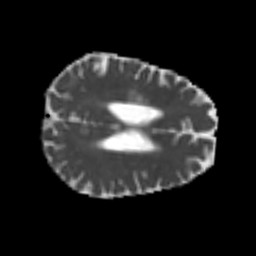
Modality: MD
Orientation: axial
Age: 59
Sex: male
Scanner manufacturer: siemens
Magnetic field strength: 3 T
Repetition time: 4.987 s
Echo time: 0.0792 s